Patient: sex M, age 74
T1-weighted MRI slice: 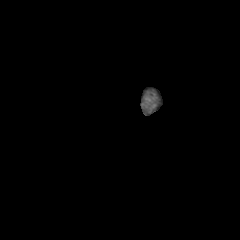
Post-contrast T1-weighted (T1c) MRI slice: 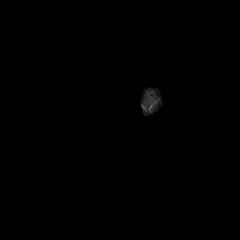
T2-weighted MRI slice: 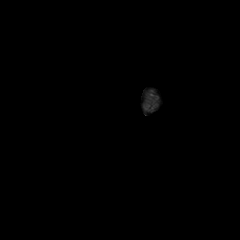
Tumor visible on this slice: no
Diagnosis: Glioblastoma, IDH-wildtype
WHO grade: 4